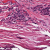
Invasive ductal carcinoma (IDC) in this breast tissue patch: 0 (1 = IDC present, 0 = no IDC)